Question: 'div.content' that is containing 'ul.searchlist' with two 'li's (areas with the ) is not aligning at the left completely as it has some extra spacing (area with the ) and I don't know what is causing it to appear and how to remove it.

'''
<div id="body-content">
<h1>Title of</h1>
<div class="content">
<p style="margin:0;">Subtitle</p>
<ul class="searchlist">
<li>
<img src="" title="result" width="110px"/>
<a href="#">This is a post for testing CSS</a>
</li>
<li>
<img src="" title="result" width="110px"/>
<a href="#">This is a post for testing CSS</a>
</li>
</ul>
</div>
</div>
'''
'''
#body-content{ float:left; width:700px;background:yellow; }
.content .searchlist{ float:left; width:700px; list-style:none; margin:15px 0 0 0; background:red; }
.content .searchlist li{ padding:10px; float:left; width:688px; background:#fcfcfc; margin-bottom:6px; }
.content .searchlist li img{ float:left; margin-right:10px; }
.content .searchlist li a{ font:bold 18px Arial, Helvetica, sans-serif; color:#666; }
'''
<URL>
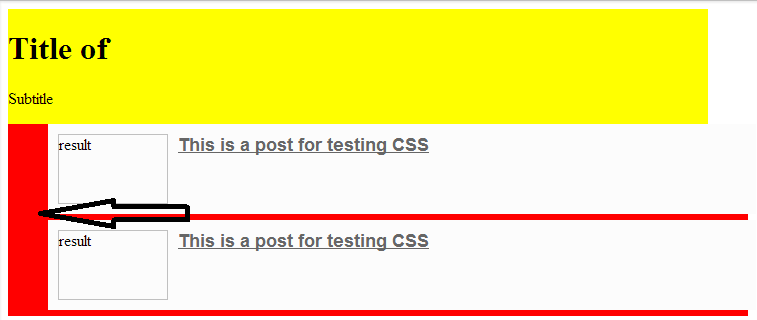
Answer: Removing default 'padding-left' (this indention ensures that the markers won't be pushed outside the list ) from 'ul' and custom 'padding' from 'li' should work:
'''
.content ul.searchlist { padding-left : 0; }
.content ul.searchlist li { padding : 10px 0; }
'''
<URL>